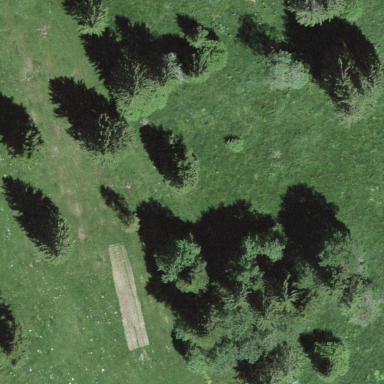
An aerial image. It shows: Forest with needle-leaved trees.